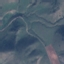
Label: HerbaceousVegetation